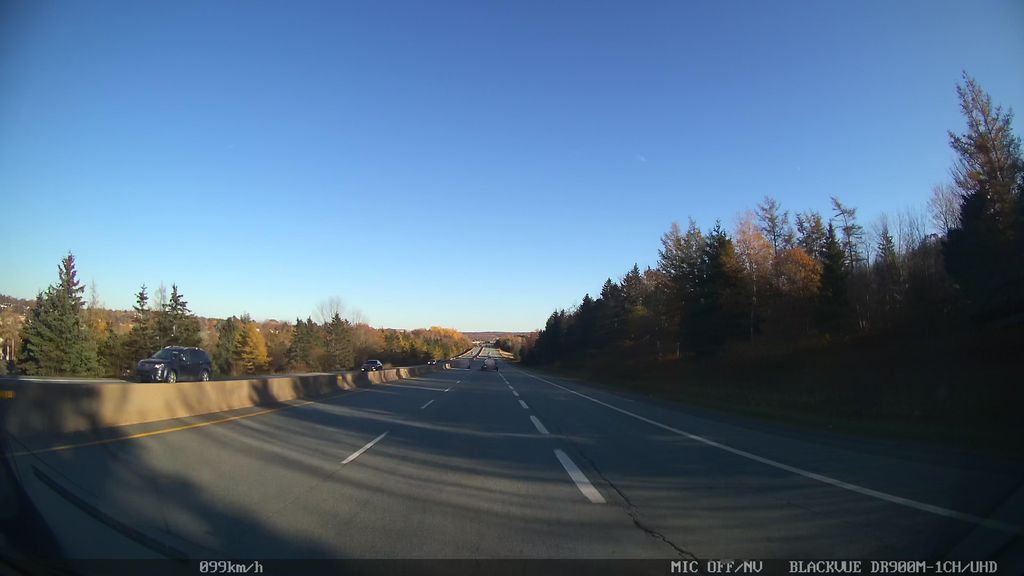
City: halifax